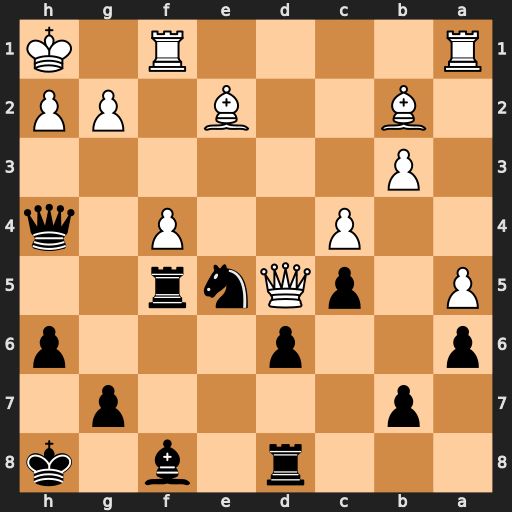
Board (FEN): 3r1b1k/1p4p1/p2p3p/P1pQnr2/2P2P1q/1P6/1B2B1PP/R4R1K
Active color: b
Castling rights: -
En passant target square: -
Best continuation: Ng4 Bxg4 Rxd5